Field crop: maize
Growth stage: 2
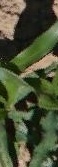
Species: maize